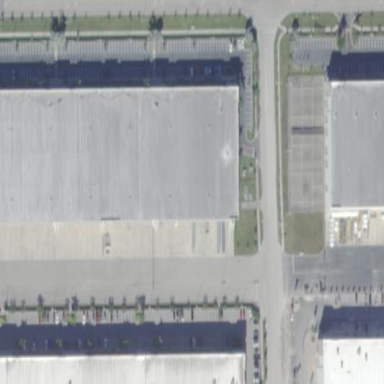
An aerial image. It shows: Warehouse building.